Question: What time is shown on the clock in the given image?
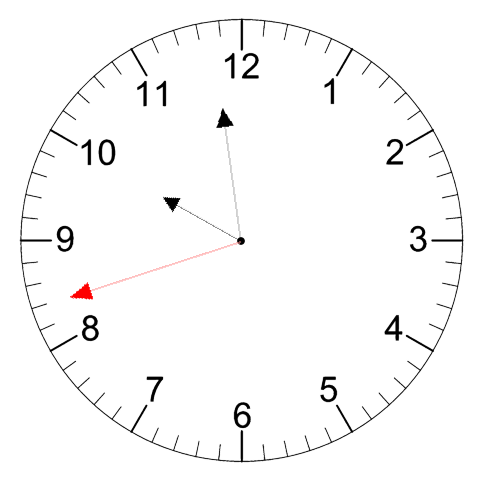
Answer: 09:58:42